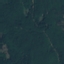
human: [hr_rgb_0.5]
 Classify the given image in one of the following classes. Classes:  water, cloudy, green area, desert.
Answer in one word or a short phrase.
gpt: green area